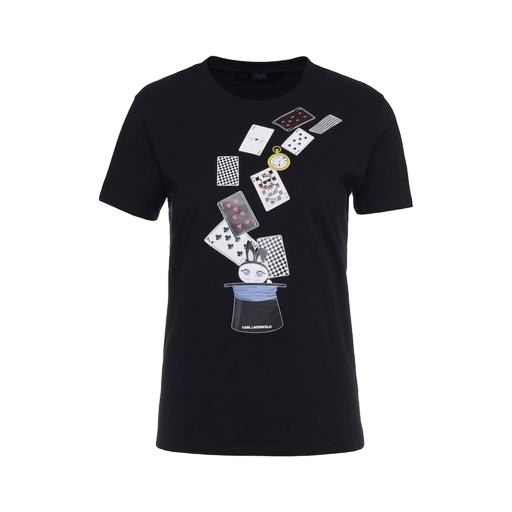
black graphic-print t-shirt, graphic t-shirt, graphic tee, white background